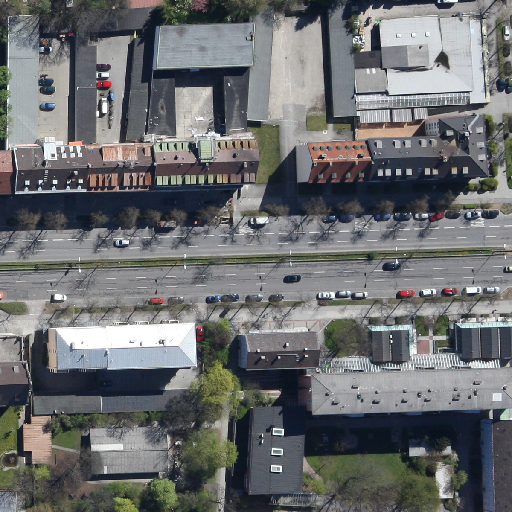
Referring expression: van